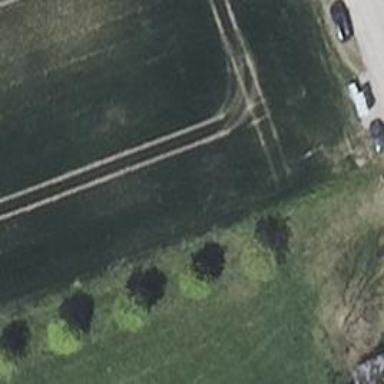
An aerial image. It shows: Row of deciduous broadleaved trees.